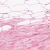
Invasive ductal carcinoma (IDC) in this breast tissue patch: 0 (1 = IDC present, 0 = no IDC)